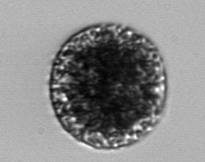
Label: Vicicitus_globosus